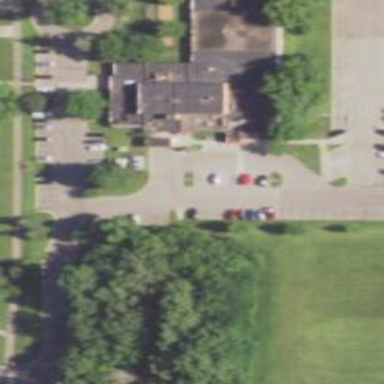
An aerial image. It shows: Community centre building.